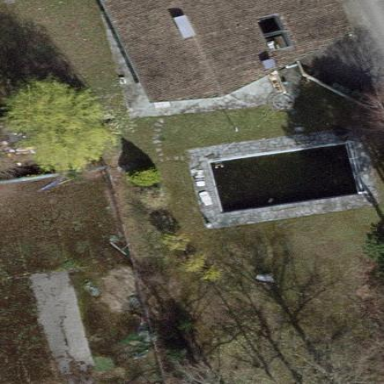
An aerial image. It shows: Garden surrounded by fence.